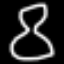
Label: hourglass